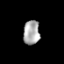
Tissue: prostate
Cell type: Fibroblasts
Senescence score: 0.7176
Nuclear area (px): 391
Mean DAPI intensity: 170.783